四年级 · 算术
直接写得数。(共 4 分)

$$
\begin{array}{llll}
38 \times 2= & 12 \times 30= & 50 \times 24= & 108 \times 28 \approx \\
0 \times 27= & 500 \times 60= & 250 \times 8= & 69 \times 207 \approx
\end{array}
$$
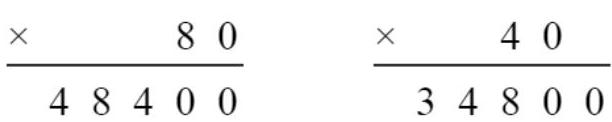
答案: 76; 360； 1200; 3000

$0 ; 30000 ; 2000 ; 14000$

【详解】略19.答案: $36716 ; 15330 ; 4500$

7956; 48400; 34800

【分析】三位数乘两位数的笔算: 用两位数的个位和十位分别去乘三位数的每一位。用哪一位去乘,乘得的积的末尾就和那一位对齐, 最后再把几次乘得的积相加。

【详解】 $548 \times 67=36716 \quad 438 \times 35=15330 \quad 25 \times 180=4500$
548
677
$\times \quad 3836$

| 3288 |
| :--- |
| 36716 |

$204 \times 39=7956$

$$
605 \times 80=48400
$$

438
25

| 35 |
| ---: |
| $\times 2190$ |
| 200 |

204
$\begin{array}{r}\times \quad 39 \\ \hline 1836\end{array}$

| 612 |
| :--- | :--- |
| 7956 |

605
870

解析: 答案: 76; 360； 1200; 3000

$0 ; 30000 ; 2000 ; 14000$

【详解】略19.答案: $36716 ; 15330 ; 4500$

7956; 48400; 34800

【分析】三位数乘两位数的笔算: 用两位数的个位和十位分别去乘三位数的每一位。用哪一位去乘,乘得的积的末尾就和那一位对齐, 最后再把几次乘得的积相加。

【详解】 $548 \times 67=36716 \quad 438 \times 35=15330 \quad 25 \times 180=4500$
548
677
$\times \quad 3836$

| 3288 |
| :--- |
| 36716 |

$204 \times 39=7956$

$$
605 \times 80=48400
$$

438
25

| 35 |
| ---: |
| $\times 2190$ |
| 200 |

204
$\begin{array}{r}\times \quad 39 \\ \hline 1836\end{array}$

| 612 |
| :--- | :--- |
| 7956 |

605
870